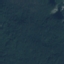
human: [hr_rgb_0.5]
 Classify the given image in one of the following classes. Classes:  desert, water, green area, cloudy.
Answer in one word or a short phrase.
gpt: green area